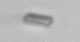
Label: fiber